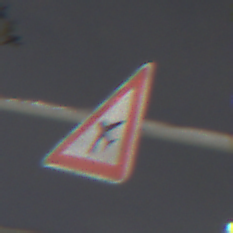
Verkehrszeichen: FlugbetriebRechts
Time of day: Night
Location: Outdoor (Urban)
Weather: PartlyCloudy
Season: NotSpecified
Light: Artificial